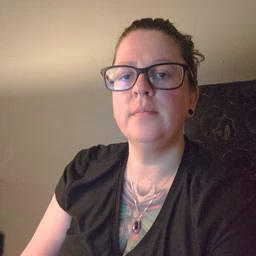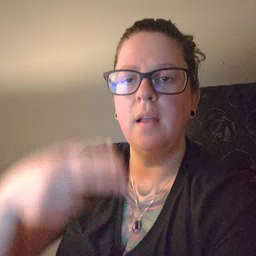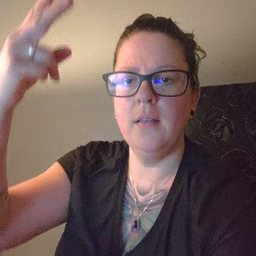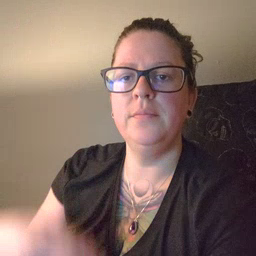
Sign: high